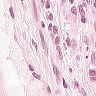
Metastatic tissue present: yes